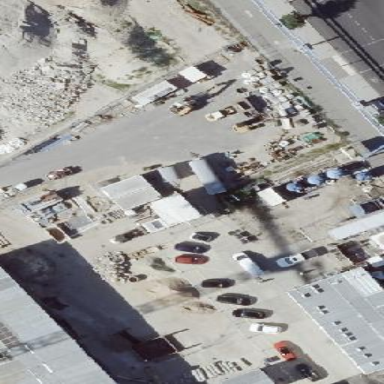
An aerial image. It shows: Container building.